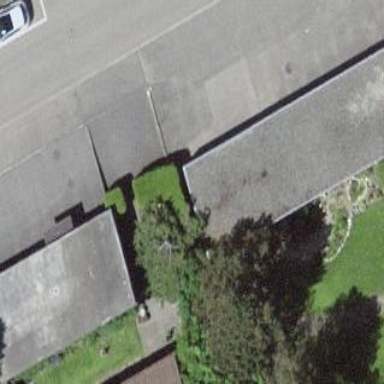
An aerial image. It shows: Flat-roofed building.